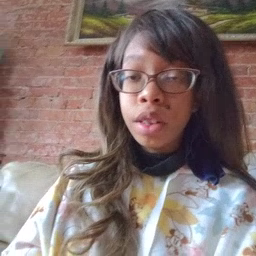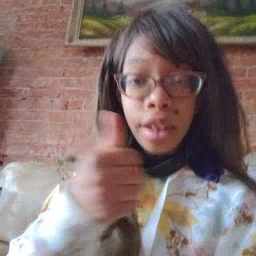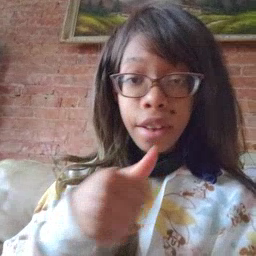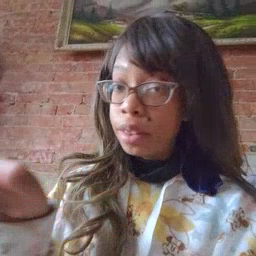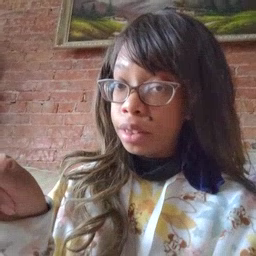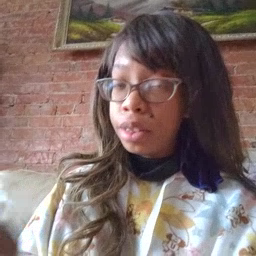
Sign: any